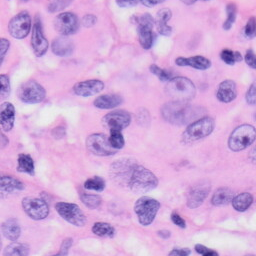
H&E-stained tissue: Skin